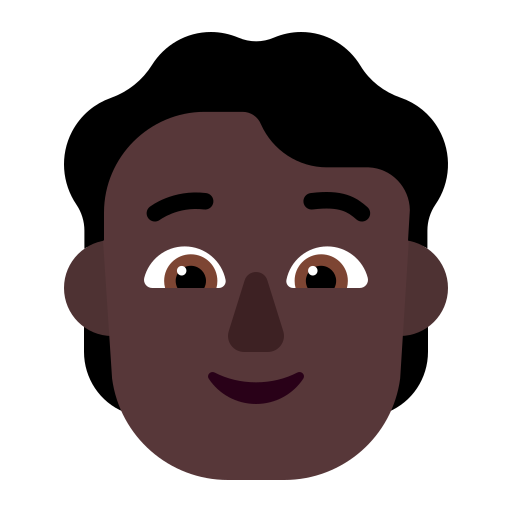
person flat dark